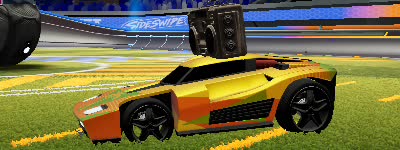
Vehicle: breakout